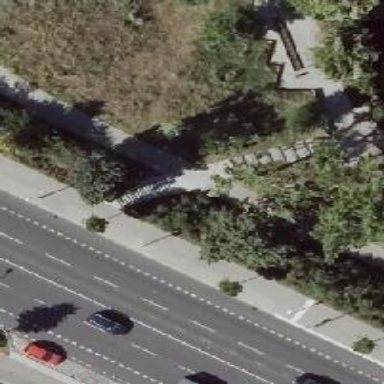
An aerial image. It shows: Footway.